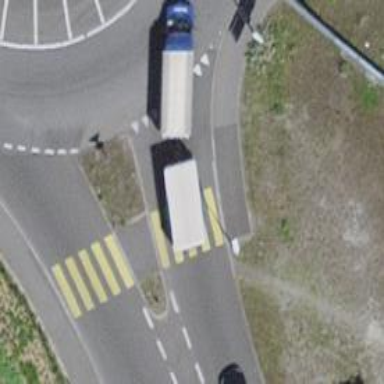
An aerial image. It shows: Uncontrolled zebra crossing with pedestrian island.